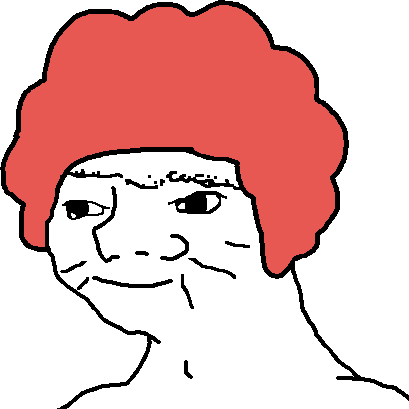
Label: 5_Boomer